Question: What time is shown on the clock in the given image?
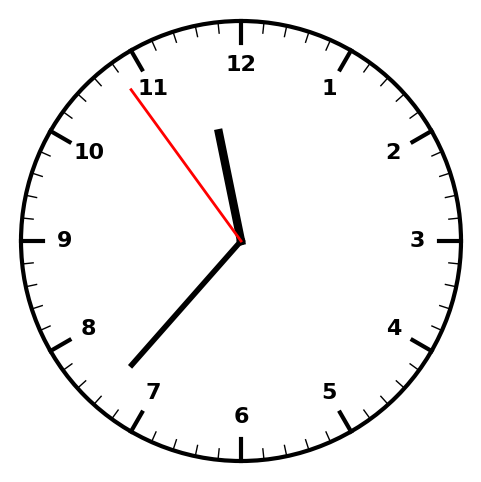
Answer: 11:36:54